Question: Okay, I have a page where posts are echoed and the post text seems to have padding on the top and bottom, and I don't want it to... Help?
'''
.viewpost {
margin-bottom:25px;
width:80%;
background-color: #000;
border: 5px solid white;
display:inline-block;
}
p.viewpost {
display:none;
}
'''
'''
echo '<div class="viewpost">';
if(!empty($row['post'])) {
echo '<p class="">' . $row['post'] . '</p>';
echo '</div><br />';
'''

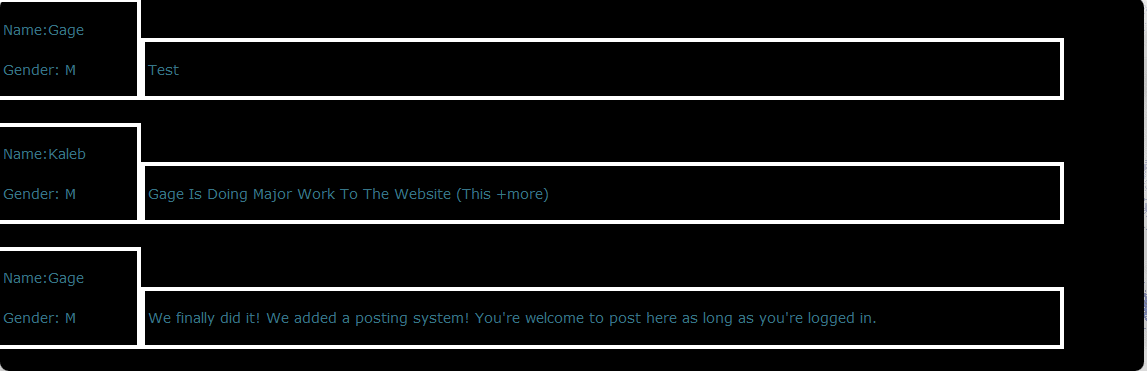
Answer: Just use 'padding: 0' and possibly 'margin: 0' on whatever markup needs it. Browsers apply default styles. I use a CSS reset at the start of my documents to be sure I don't have problems like that.
You have a default top and bottom margin on all 'p' tags on that page. I over-rode it for those elements using:
'''
.viewpost p {
margin: 0;
}
'''
There's also a slight padding. You could add 'padding: 0' also, but some amount of space is nice..
To help you in the future: just right click the element and "inspect". You can then click through the dom tree and look at that element and every related element and they get highlighted. The highlighting shows you where the spacing comes from. You can then look at all the styles on the element to see what the margin/padding rules are and where they are set (what file, line).